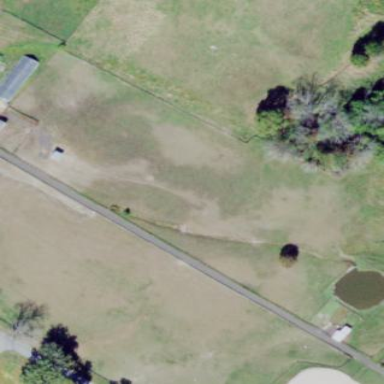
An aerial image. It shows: Pasture used for horse riding activities. It is meadow designated for leisure land.